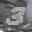
Label: 3